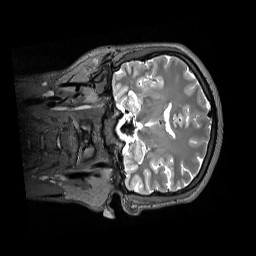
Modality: T2w
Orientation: coronal
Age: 21
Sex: female
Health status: healthy
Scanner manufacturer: siemens
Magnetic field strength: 3 T
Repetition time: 3.2 s
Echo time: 0.412 s